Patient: sex M, age 64
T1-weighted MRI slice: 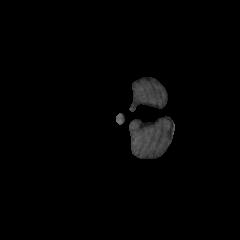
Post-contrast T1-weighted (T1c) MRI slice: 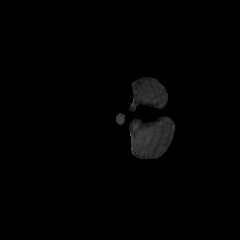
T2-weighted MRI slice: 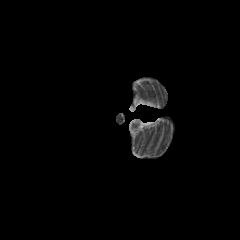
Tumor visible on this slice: no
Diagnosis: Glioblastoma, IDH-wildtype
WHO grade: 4